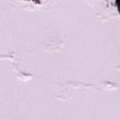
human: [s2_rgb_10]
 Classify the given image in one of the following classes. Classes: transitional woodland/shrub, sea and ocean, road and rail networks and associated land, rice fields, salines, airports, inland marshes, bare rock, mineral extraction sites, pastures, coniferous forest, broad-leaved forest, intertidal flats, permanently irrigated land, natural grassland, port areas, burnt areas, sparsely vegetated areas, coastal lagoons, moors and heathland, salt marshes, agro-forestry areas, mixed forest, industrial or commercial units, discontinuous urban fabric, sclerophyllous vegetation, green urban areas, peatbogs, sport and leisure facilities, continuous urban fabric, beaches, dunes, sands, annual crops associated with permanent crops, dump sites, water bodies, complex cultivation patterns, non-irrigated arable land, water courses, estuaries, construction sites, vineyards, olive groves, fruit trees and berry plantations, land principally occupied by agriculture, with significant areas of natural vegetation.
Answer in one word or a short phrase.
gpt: salt marshes, sea and ocean